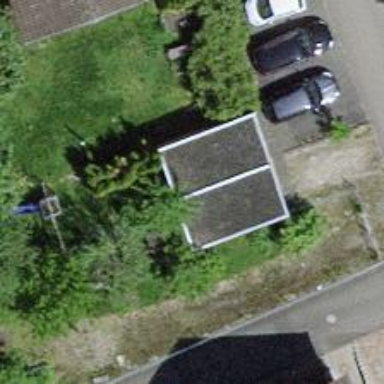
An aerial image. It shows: Group of garages.